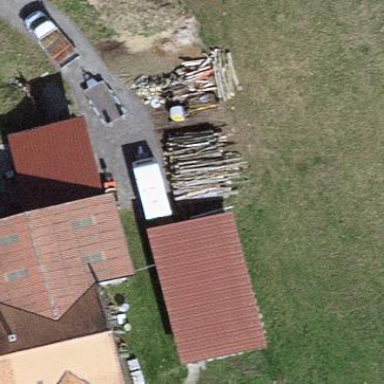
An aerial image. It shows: Rural barn.